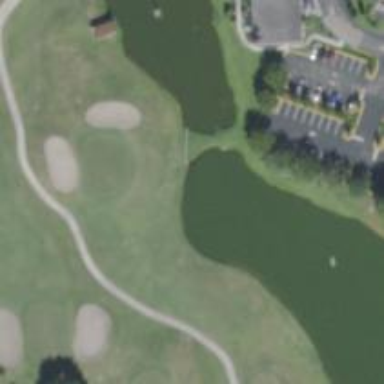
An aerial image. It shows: Golf course surrounded by greenery.